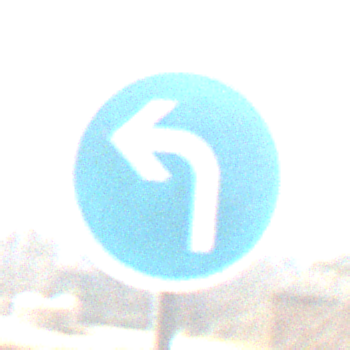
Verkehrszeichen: VorgeschriebeneFahrtrichtungLinks
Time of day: MorningAfternoon
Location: Outdoor (Suburban)
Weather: PartlyCloudy
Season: NotSpecified
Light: Natural